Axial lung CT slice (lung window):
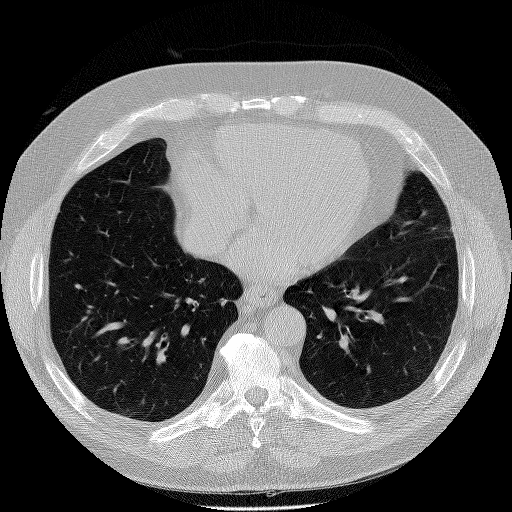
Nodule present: no